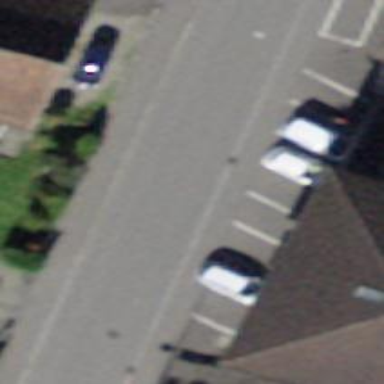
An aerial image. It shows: Street-side parking area with asphalt surface.